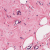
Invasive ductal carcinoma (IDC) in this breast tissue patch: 0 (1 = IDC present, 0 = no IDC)